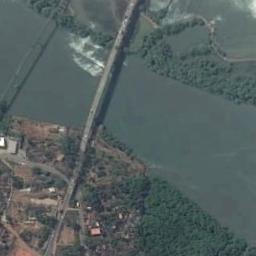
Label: bridge